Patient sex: M
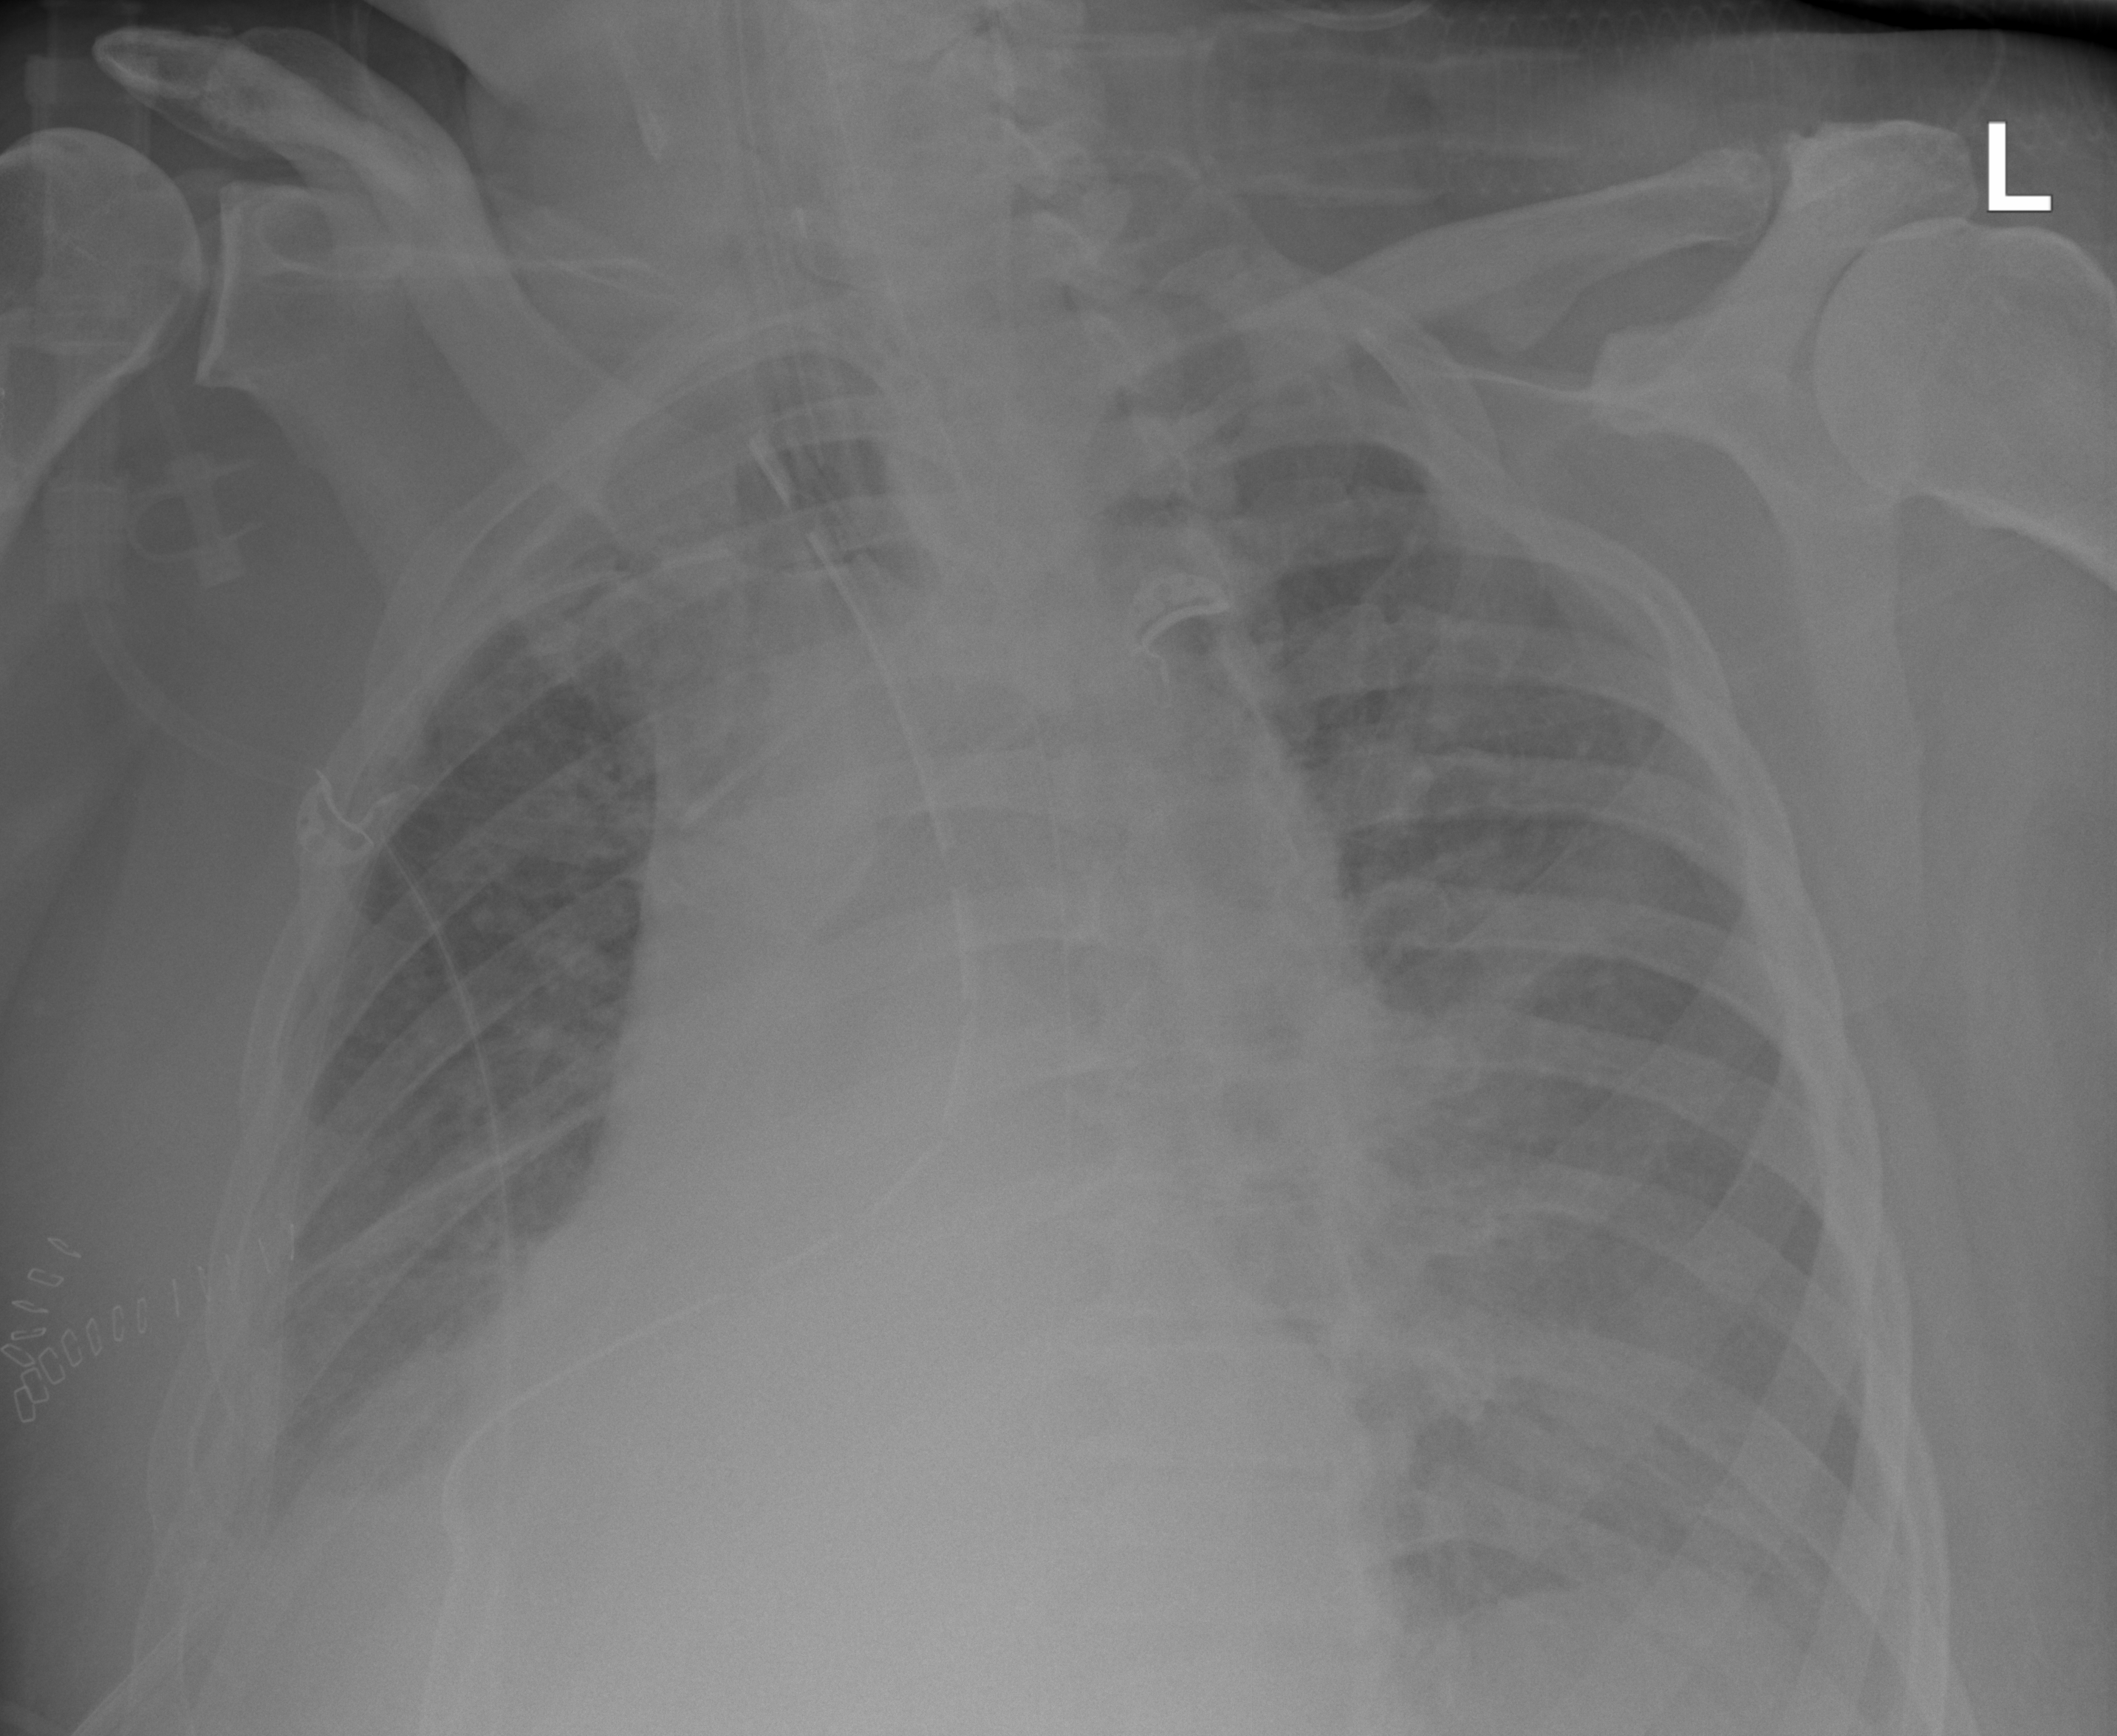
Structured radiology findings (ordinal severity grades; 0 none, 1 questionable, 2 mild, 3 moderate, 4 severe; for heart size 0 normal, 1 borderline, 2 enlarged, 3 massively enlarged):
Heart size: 2
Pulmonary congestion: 2
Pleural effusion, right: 2
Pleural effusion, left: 1
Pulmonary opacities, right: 1
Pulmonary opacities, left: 1
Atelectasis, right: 3
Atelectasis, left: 0